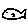
Label: fish